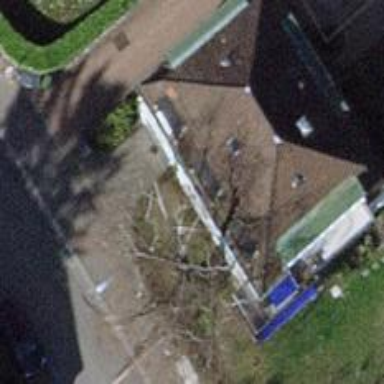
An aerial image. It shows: Building with pyramidal-shaped roof.